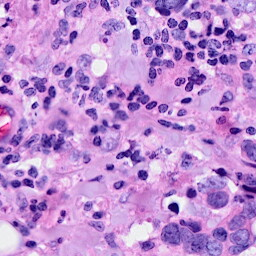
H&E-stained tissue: Breast